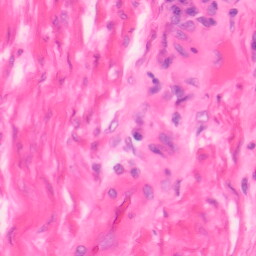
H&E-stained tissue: Colon